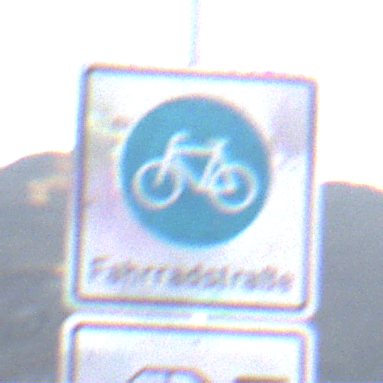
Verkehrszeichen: BeginnFahrradstrasse
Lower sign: MehrspurigeFahrzeugeFrei2
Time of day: SunriseSunset
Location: Outdoor (Nature)
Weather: Clear
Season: NotSpecified
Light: Natural